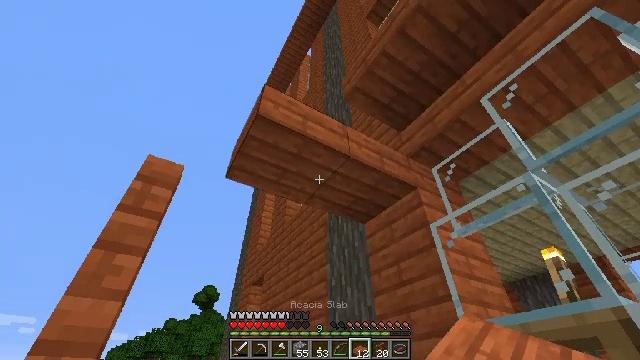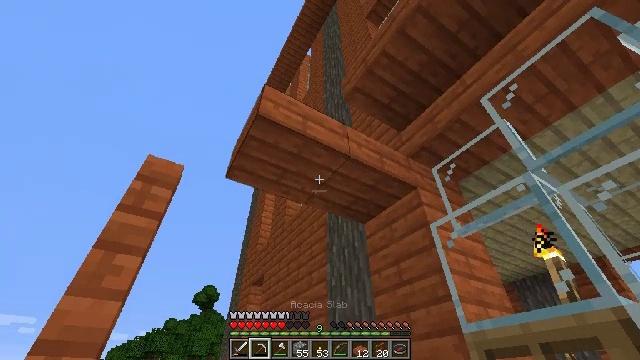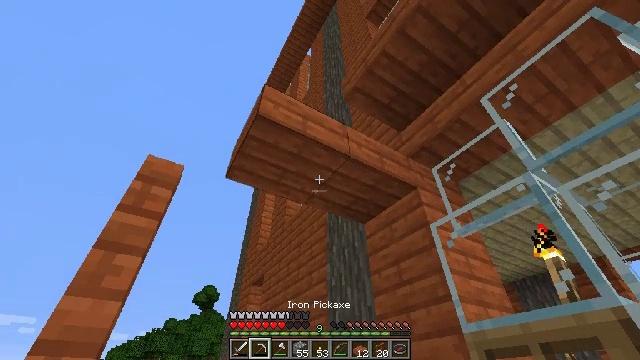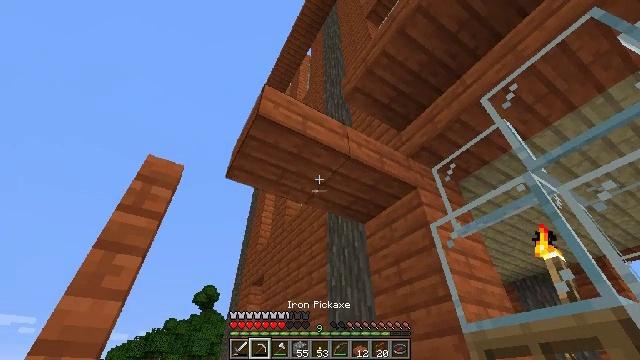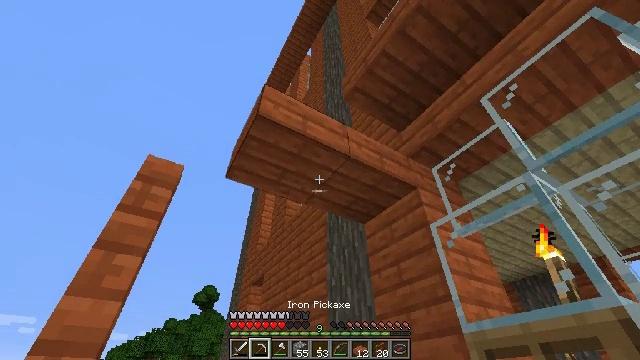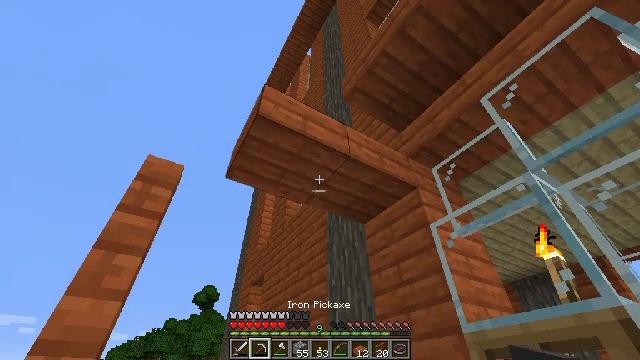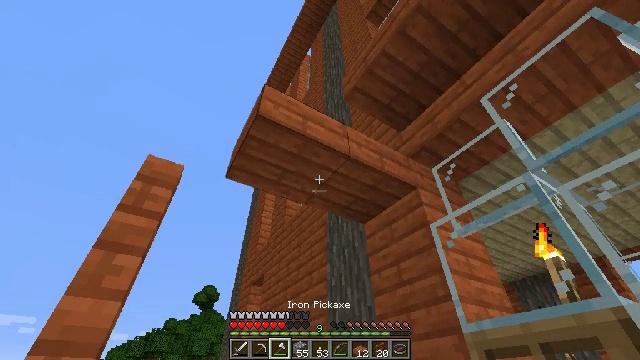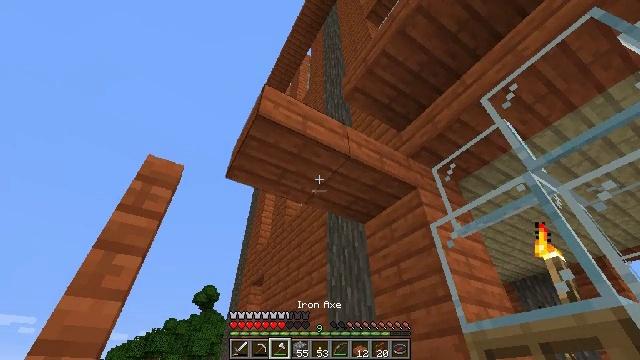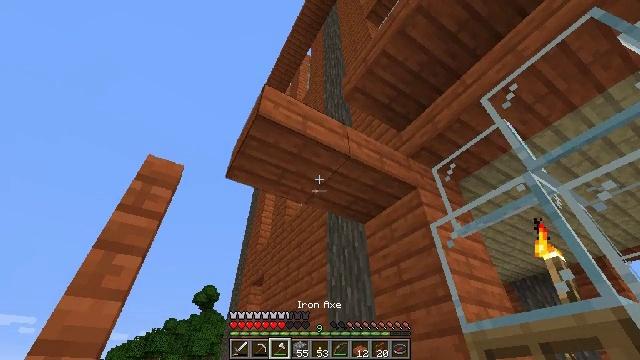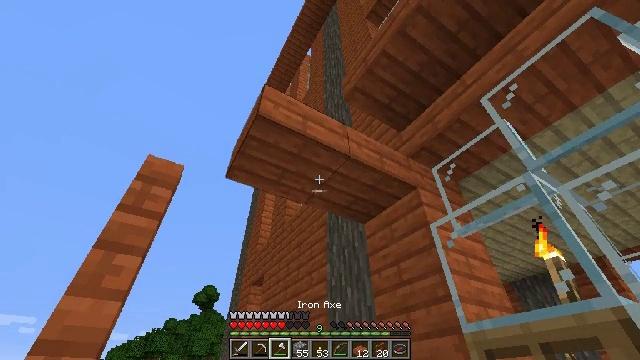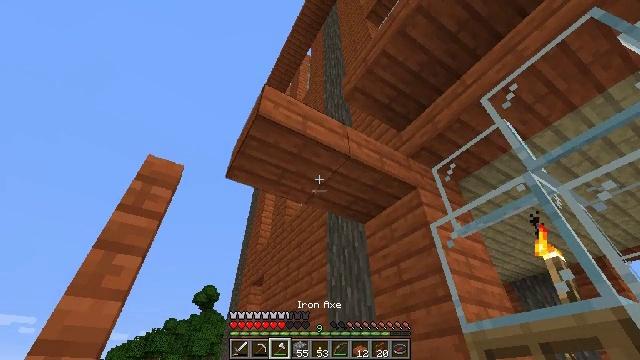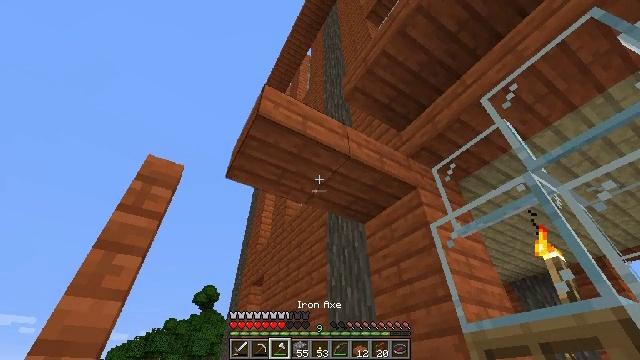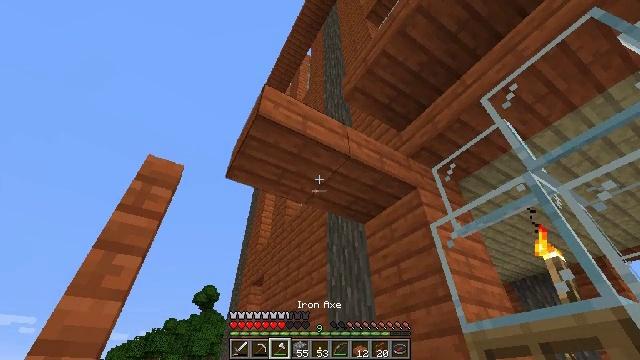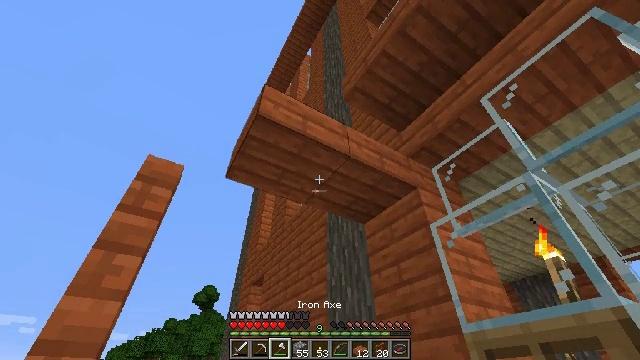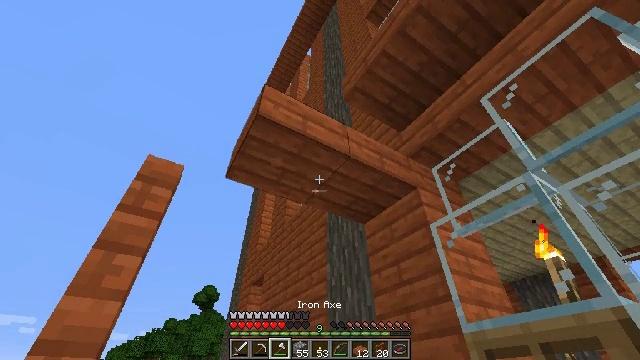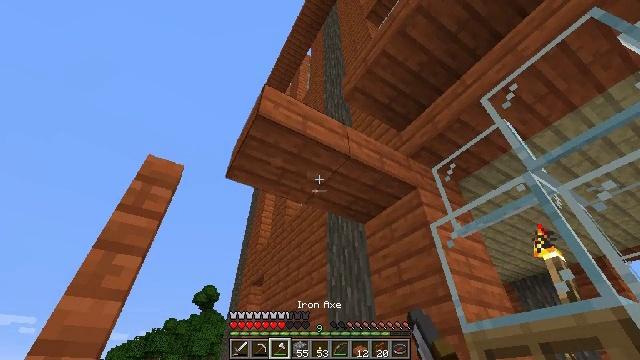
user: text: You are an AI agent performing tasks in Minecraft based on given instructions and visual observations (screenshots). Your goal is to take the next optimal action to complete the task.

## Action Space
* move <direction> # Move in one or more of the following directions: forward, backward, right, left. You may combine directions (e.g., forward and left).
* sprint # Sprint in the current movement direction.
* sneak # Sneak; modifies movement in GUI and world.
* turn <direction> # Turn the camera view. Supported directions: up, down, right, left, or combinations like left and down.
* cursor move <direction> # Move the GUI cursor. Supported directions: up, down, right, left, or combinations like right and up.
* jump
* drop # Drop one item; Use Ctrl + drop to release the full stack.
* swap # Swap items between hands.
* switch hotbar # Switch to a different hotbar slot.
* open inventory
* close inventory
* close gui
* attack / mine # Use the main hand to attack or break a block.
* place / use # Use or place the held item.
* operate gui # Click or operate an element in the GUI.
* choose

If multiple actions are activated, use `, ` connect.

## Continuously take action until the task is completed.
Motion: motion action
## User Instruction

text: Remove the acacia slab from the structure.
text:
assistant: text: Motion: switch to hotbar 2
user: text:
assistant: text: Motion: switch to hotbar 2
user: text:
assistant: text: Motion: switch to hotbar 2
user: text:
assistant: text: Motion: no_op
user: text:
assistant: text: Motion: no_op
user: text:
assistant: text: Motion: switch to hotbar 3
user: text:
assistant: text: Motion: switch to hotbar 3
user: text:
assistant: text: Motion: switch to hotbar 3
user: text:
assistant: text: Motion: no_op
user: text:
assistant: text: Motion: no_op
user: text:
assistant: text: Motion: no_op
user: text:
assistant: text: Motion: no_op
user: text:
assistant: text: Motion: no_op
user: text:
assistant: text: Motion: attack / mine
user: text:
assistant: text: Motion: attack / mine
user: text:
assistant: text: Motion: attack / mine
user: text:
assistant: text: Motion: attack / mine
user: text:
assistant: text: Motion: attack / mine
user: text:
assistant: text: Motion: attack / mine
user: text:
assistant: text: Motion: attack / mine
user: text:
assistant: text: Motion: attack / mine
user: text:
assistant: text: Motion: attack / mine
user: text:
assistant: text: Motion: attack / mine
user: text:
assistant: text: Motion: attack / mine
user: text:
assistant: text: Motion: attack / mine
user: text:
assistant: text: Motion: attack / mine
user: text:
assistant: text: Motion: turn right, attack / mine
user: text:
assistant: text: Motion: turn right, attack / mine
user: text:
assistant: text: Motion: turn right, attack / mine
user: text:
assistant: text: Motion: attack / mine